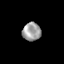
Tissue: skin
Cell type: Epithelial cells
Senescence score: 0.2817
Nuclear area (px): 325
Mean DAPI intensity: 160.468